Field crop: maize
Growth stage: 2
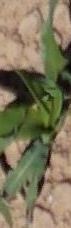
Species: maize